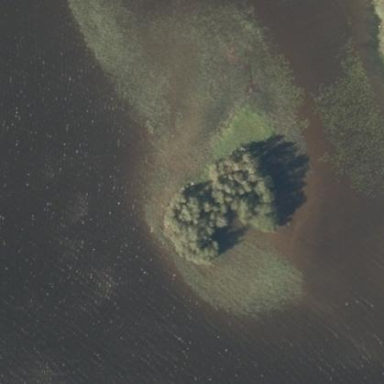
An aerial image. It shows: Islet.